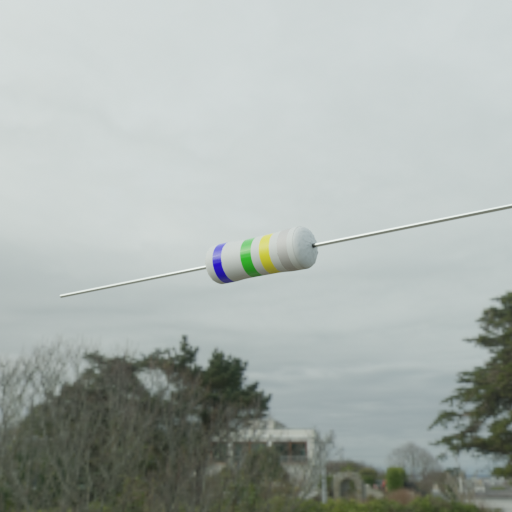
Resistor colour bands (in order): blue, green, yellow, silver